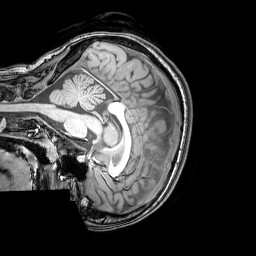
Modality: T1w
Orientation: sagittal
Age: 22
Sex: female
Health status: healthy
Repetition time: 0.081 s
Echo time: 0.037 s